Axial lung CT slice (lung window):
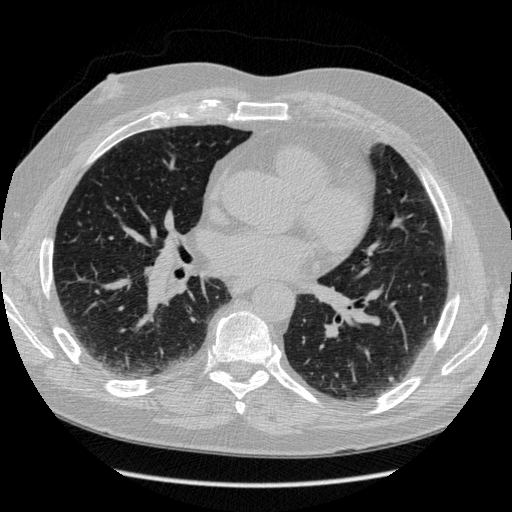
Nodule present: yes
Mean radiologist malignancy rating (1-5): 2.667